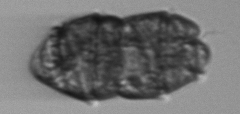
Label: Margalefidinium